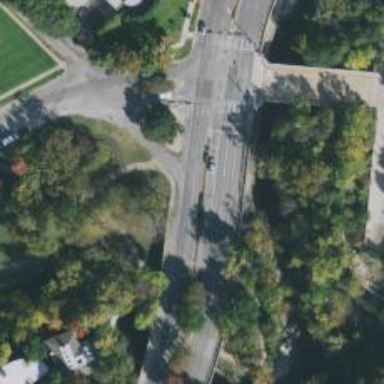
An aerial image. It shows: Secondary road with separate sidewalk.